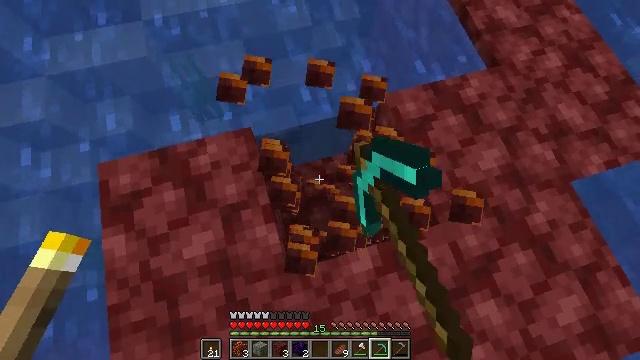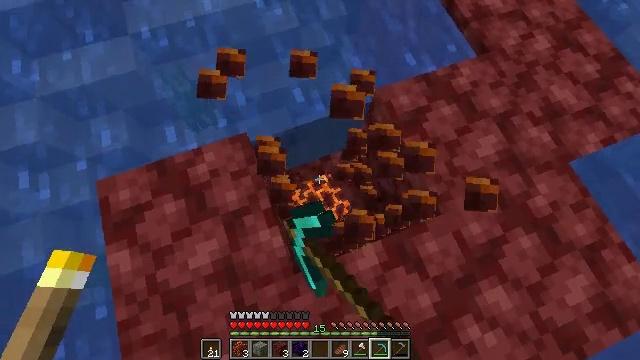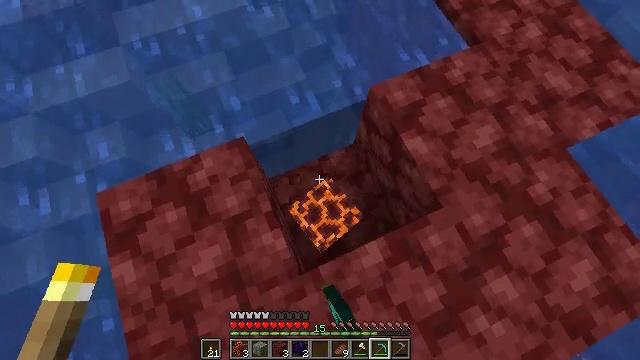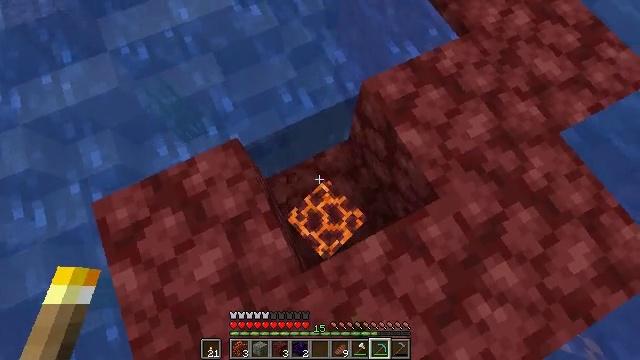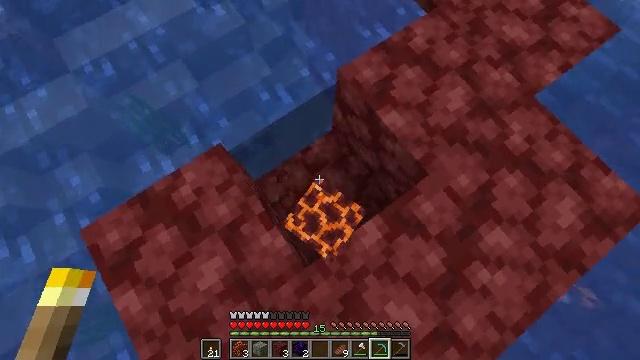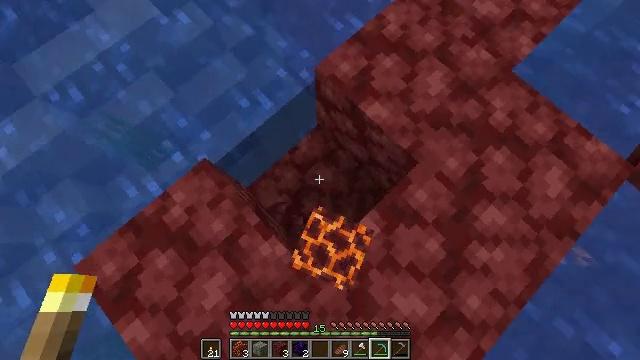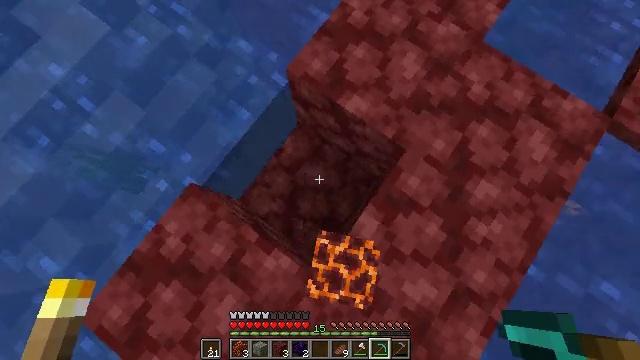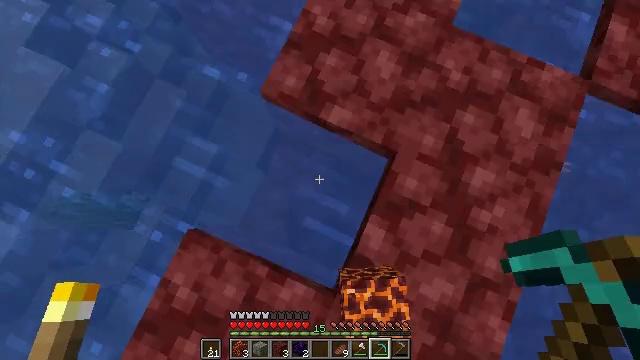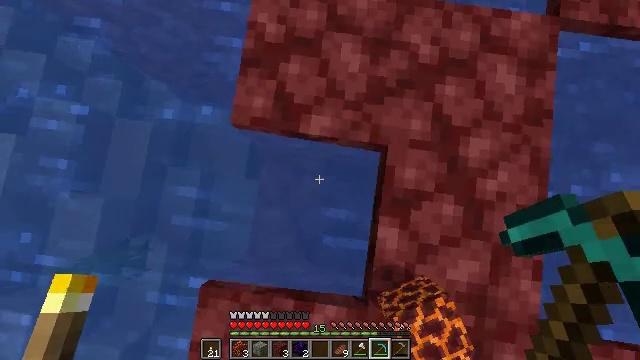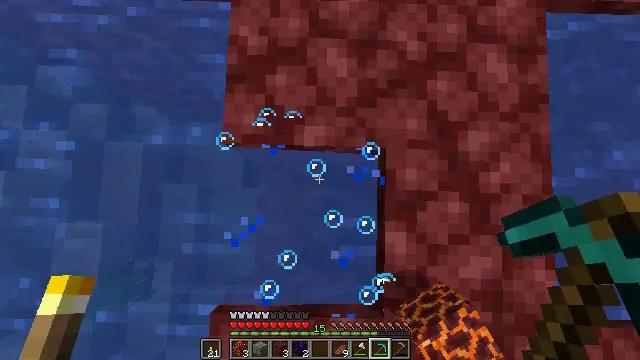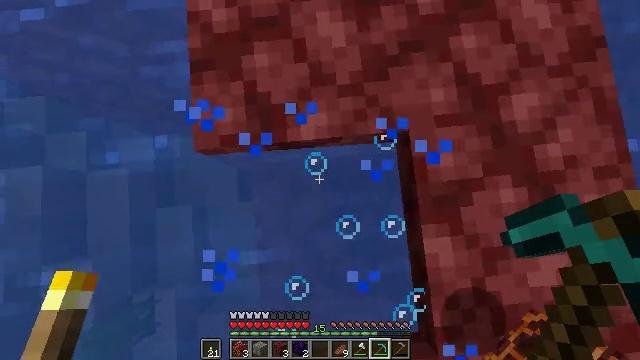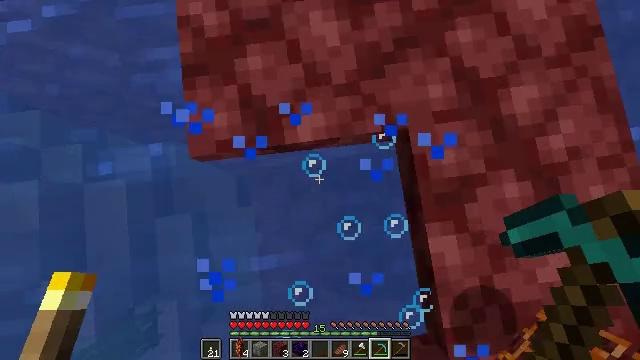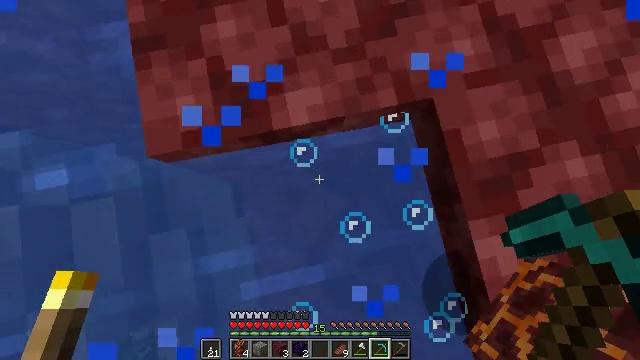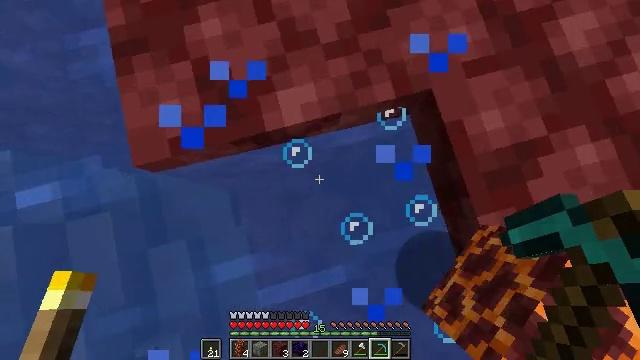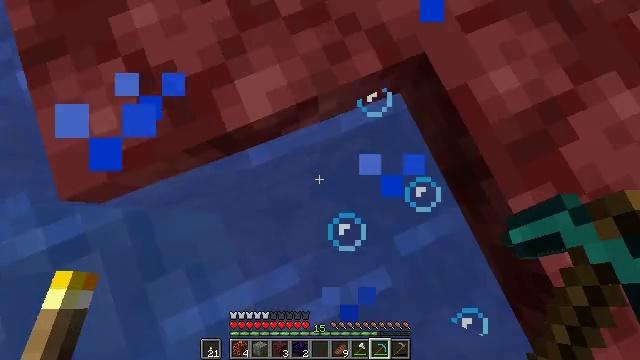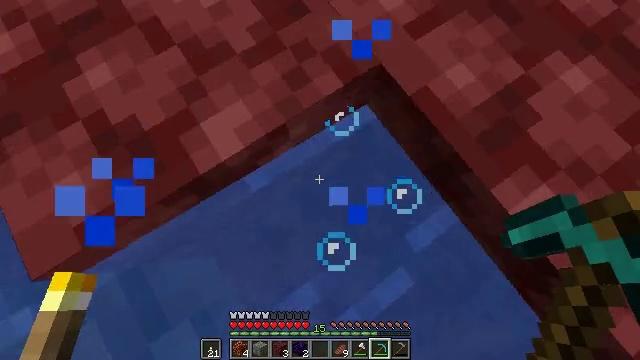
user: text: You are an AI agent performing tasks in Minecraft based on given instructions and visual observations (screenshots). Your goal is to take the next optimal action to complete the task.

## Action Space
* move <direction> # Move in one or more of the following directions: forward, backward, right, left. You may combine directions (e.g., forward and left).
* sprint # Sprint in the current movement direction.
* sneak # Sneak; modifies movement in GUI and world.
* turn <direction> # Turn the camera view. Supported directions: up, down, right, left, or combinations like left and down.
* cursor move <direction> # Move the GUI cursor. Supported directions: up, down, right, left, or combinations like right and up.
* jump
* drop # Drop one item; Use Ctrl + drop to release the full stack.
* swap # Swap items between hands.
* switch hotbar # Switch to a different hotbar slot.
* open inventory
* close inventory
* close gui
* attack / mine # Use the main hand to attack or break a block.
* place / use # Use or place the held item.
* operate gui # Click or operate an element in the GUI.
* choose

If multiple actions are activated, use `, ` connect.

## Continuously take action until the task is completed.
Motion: motion action
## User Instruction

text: Retrieve a magma block for building or traps.
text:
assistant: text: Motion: attack / mine
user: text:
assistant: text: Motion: no_op
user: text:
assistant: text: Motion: turn right
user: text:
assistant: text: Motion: turn right and down
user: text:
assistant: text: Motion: move forward, turn right and down
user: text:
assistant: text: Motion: move forward, turn right and down
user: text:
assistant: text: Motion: move forward, turn right and down
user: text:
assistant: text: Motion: move forward, turn right and down
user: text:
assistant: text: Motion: turn right
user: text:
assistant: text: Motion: turn right
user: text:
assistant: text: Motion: turn right
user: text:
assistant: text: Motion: turn right
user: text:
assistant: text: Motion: turn right
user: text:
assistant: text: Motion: turn right and up
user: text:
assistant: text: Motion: turn right and up
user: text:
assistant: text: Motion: turn right and up
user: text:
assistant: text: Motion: turn right and up
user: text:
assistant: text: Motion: turn right and up
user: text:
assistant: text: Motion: turn right and up
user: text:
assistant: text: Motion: turn right and up
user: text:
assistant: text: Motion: turn right and up
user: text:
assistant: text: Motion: no_op
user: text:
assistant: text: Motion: no_op
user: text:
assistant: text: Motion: no_op
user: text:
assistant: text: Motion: no_op
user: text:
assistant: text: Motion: move forward
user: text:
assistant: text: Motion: move forward, jump
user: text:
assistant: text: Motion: move forward, turn left and down, jump
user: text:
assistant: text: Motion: move forward, turn left and down, jump
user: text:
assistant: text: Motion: move forward, turn left, jump